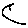
Label: moon